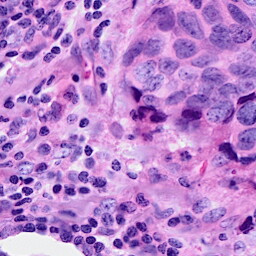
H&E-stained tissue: Breast